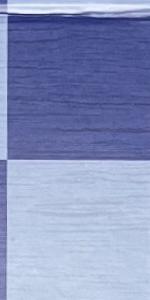
Label: Empty